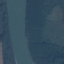
Label: River